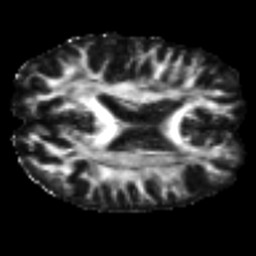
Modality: FA
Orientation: axial
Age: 27
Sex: male
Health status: ill
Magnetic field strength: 3 T
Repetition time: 9 s
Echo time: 0.093 s